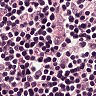
Metastatic tissue present: no